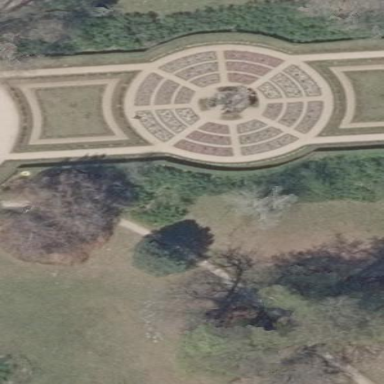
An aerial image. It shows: Garden styled as rosarium.